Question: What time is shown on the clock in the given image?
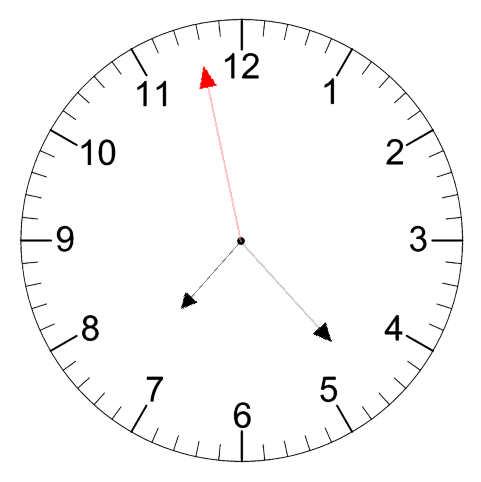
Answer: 07:22:58